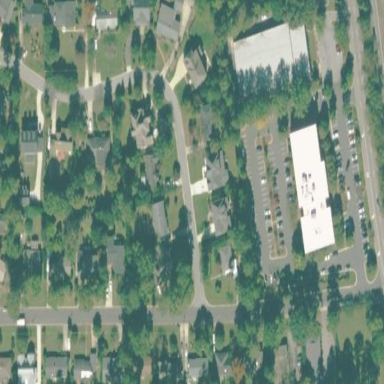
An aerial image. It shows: Residential area within neighborhood.